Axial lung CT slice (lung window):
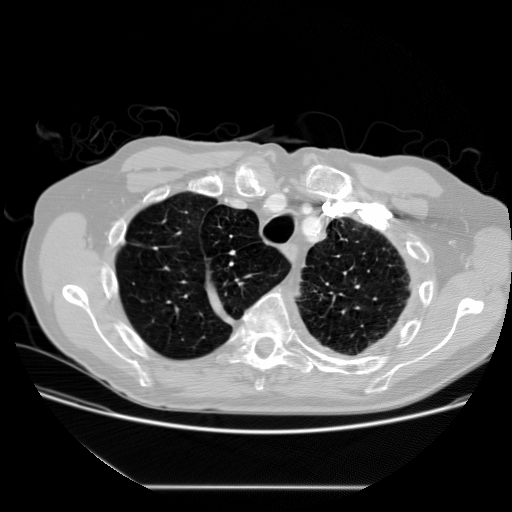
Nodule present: no